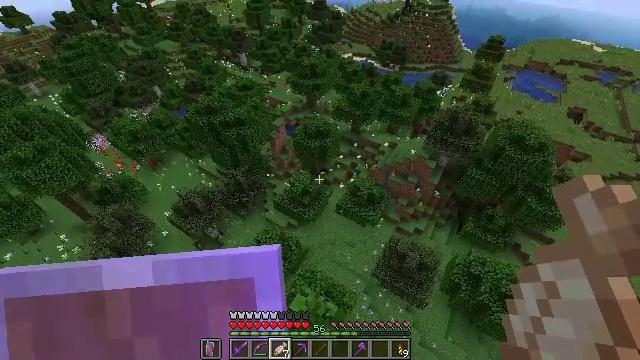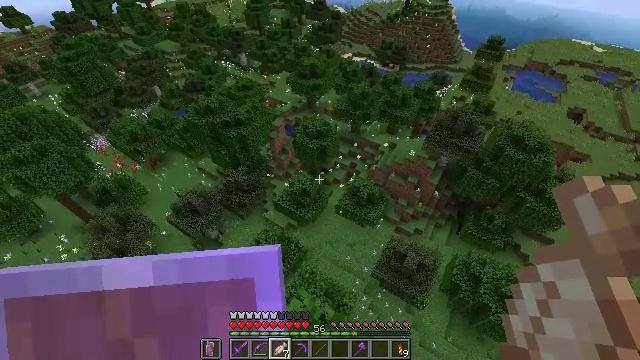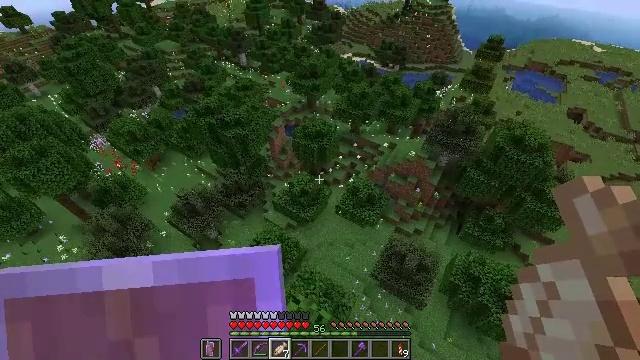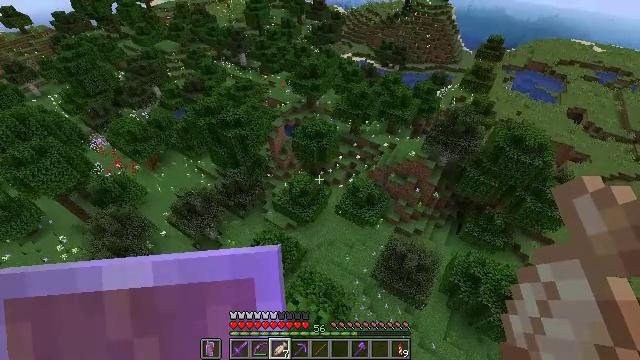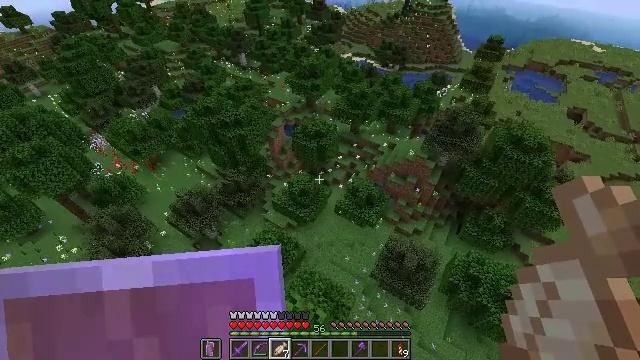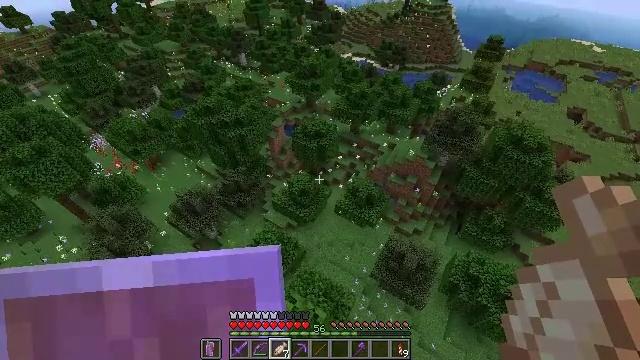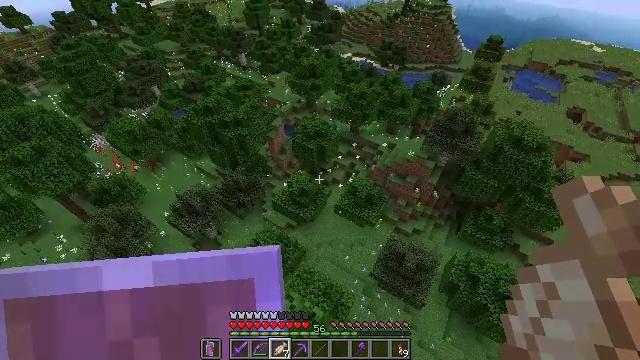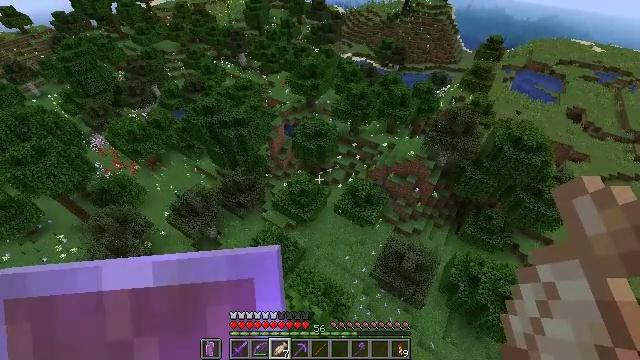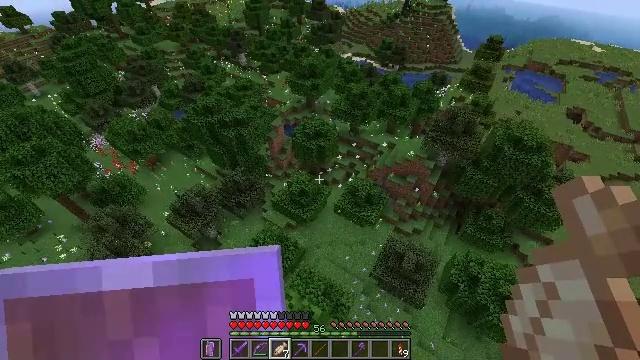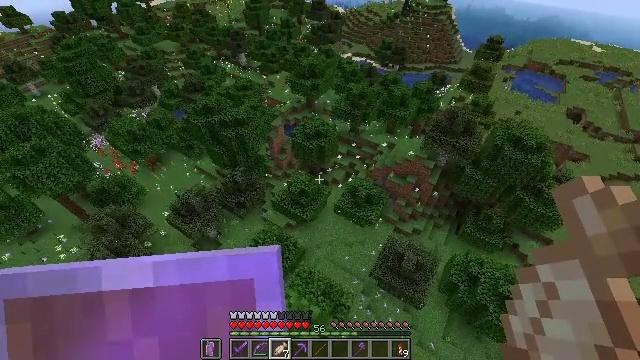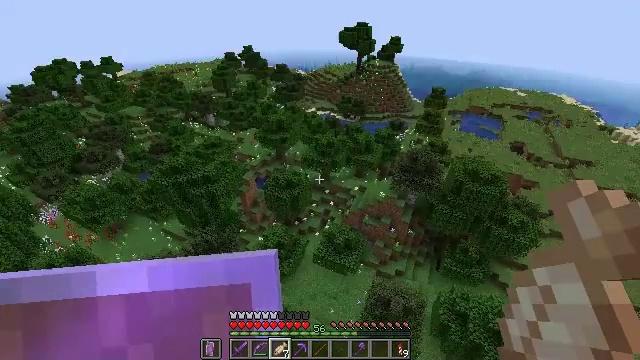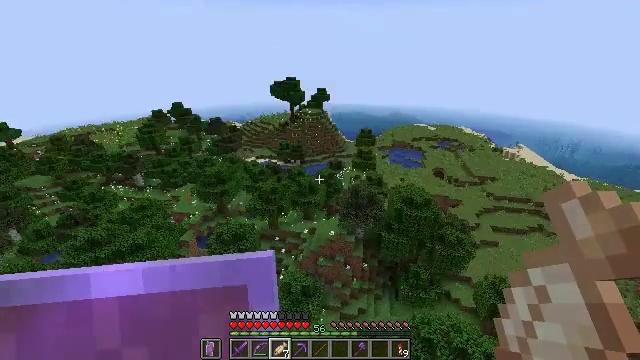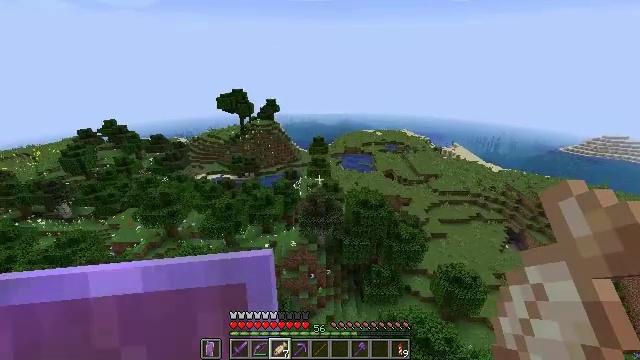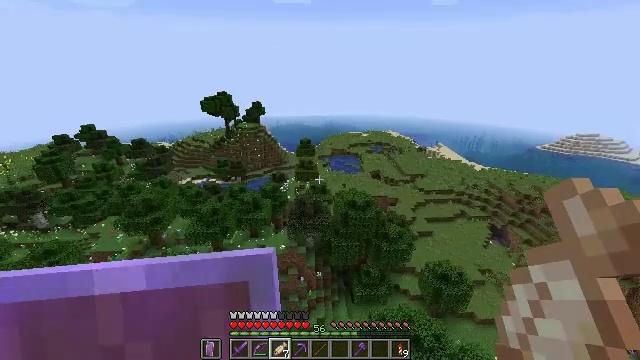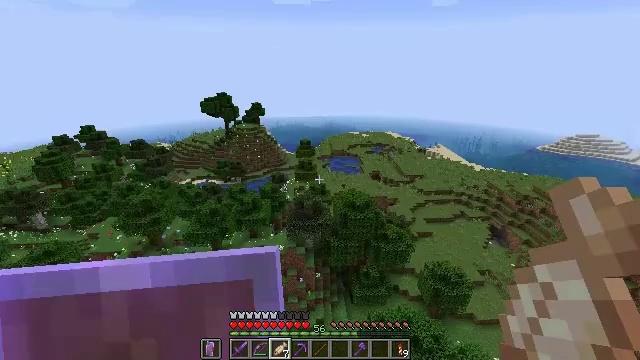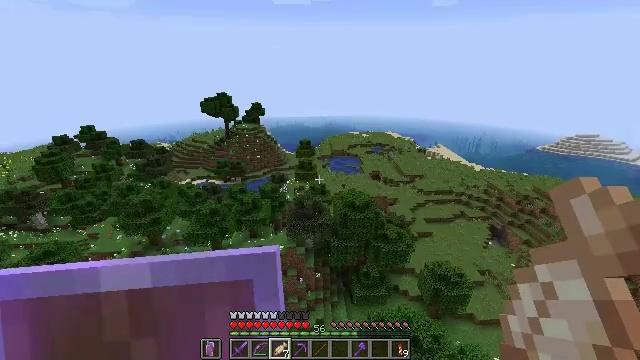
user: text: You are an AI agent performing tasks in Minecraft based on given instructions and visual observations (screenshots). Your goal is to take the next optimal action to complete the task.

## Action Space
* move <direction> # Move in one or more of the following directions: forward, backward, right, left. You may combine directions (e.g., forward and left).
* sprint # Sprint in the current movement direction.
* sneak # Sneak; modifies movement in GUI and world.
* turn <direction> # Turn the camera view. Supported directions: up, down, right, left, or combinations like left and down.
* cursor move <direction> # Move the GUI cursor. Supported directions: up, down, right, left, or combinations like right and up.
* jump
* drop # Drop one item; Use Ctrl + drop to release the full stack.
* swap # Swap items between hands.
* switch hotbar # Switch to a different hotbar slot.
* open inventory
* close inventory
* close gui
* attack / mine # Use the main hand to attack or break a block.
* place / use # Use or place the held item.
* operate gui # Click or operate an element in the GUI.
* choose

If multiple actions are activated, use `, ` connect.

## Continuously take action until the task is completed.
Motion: motion action
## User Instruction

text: Gather oak leaves by attacking.
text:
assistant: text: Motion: move forward and move right, sneak
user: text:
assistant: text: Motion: move forward and move right, sneak
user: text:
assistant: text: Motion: move forward and move right, sneak
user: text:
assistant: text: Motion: move forward and move right, sneak
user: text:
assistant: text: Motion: move forward and move right, sneak
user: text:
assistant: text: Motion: move forward and move right, sneak
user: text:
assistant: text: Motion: move forward and move right, sneak
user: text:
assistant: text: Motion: move forward and move right, sneak
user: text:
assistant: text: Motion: move forward and move right, sneak
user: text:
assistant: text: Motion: move forward and move right, sneak, turn right and up
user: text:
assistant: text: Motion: move forward and move right, sneak, turn right and up
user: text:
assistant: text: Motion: move forward and move right, sneak, turn right and up
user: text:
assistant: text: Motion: move forward and move right, sneak, turn right
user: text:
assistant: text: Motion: move forward and move right, sneak
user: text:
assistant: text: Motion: move forward, sneak
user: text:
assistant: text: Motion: move forward, sneak
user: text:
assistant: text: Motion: move forward, sneak
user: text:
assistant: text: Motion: move forward, sneak
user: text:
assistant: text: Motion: sneak
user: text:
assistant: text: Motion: sneak
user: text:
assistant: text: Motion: sneak
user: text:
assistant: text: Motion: sneak
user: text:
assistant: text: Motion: sneak
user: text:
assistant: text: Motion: sneak
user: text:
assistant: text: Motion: sneak
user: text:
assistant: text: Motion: sneak
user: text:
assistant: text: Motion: sneak
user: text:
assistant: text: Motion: sneak, turn right
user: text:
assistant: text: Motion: sneak, turn right and up
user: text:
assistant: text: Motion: sneak, turn right and up